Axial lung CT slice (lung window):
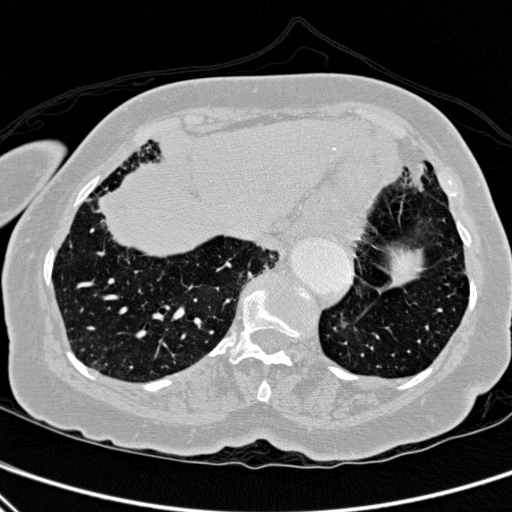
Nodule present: no